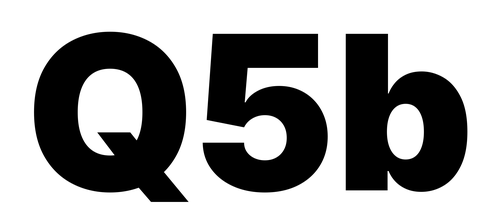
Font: Inter_Black